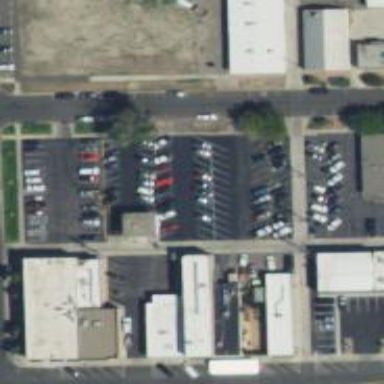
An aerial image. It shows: Parking space.